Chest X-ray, PA view. Patient: 48 years old, sex M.
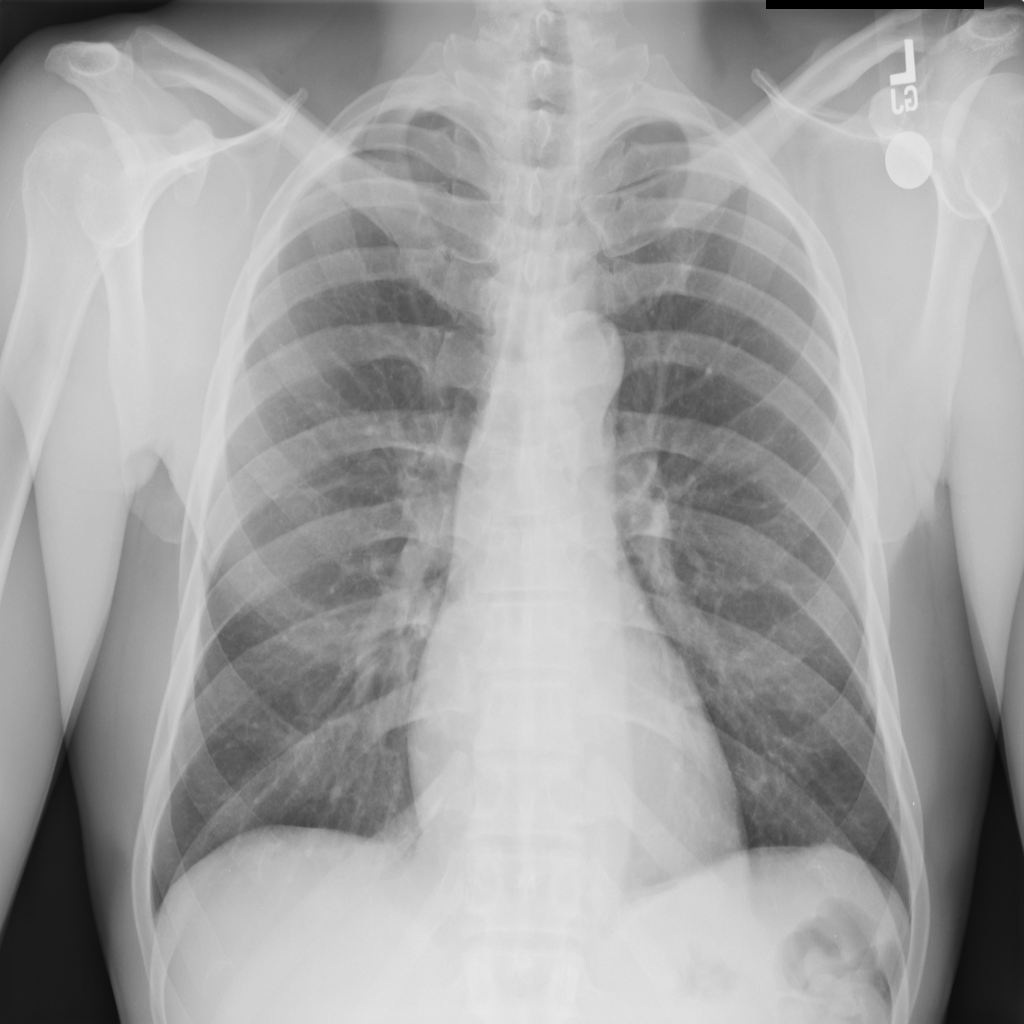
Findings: No Finding